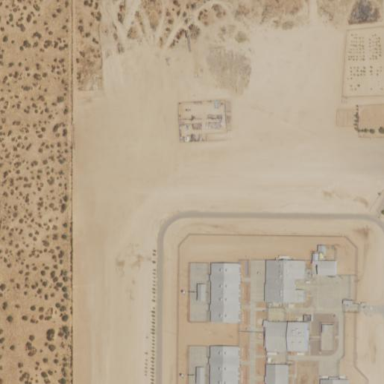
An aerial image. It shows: Prison.